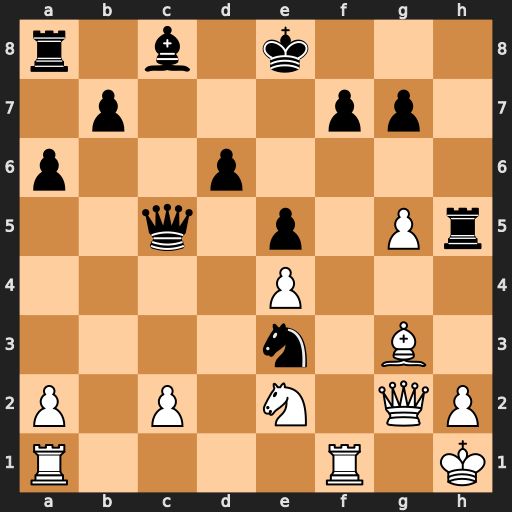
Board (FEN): r1b1k3/1p3pp1/p2p4/2q1p1Pr/4P3/4n1B1/P1P1N1QP/R4R1K
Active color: w
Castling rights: q
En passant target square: -
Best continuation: Qf3 Be6 Qxh5